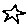
Label: star